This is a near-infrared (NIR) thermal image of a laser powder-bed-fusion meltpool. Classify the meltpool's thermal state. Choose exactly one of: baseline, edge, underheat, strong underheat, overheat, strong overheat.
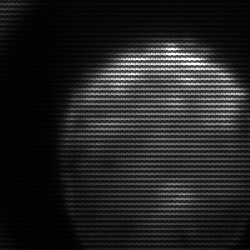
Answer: edge